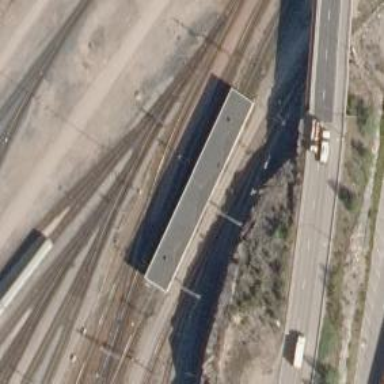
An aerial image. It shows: Industrial building next to railway wash.